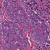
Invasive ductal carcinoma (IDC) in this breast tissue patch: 1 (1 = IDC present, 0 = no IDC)